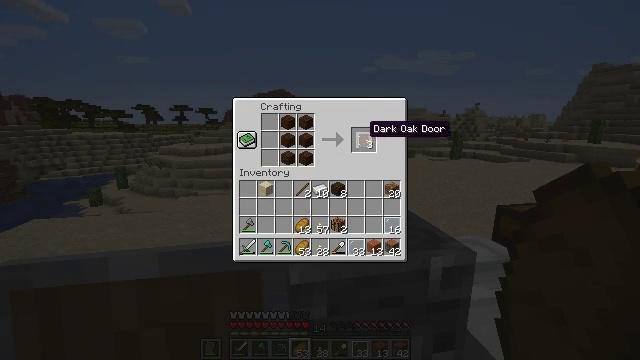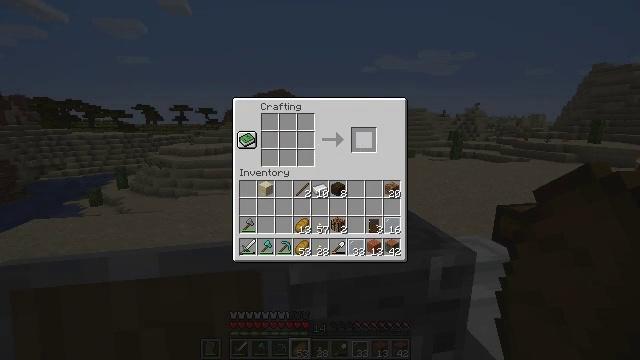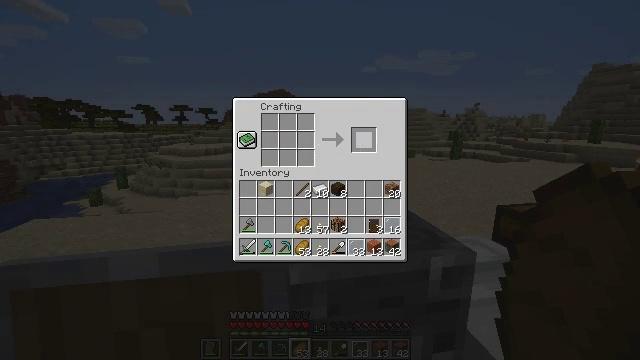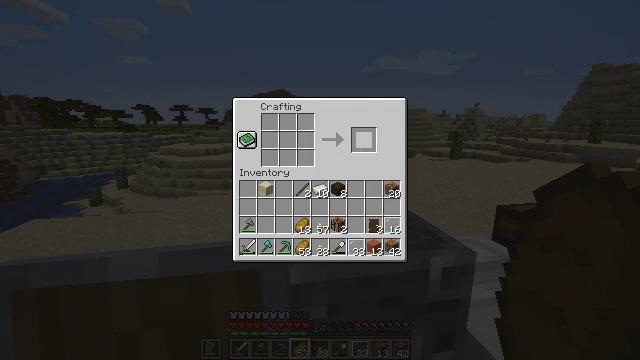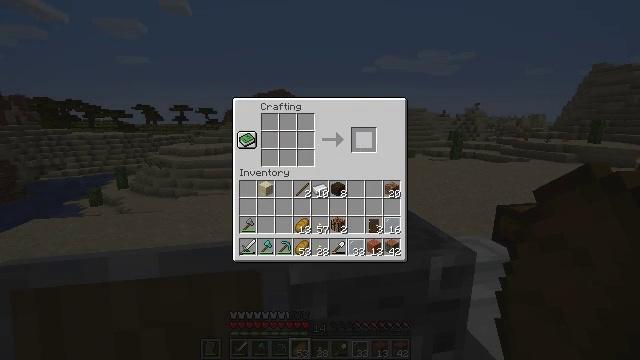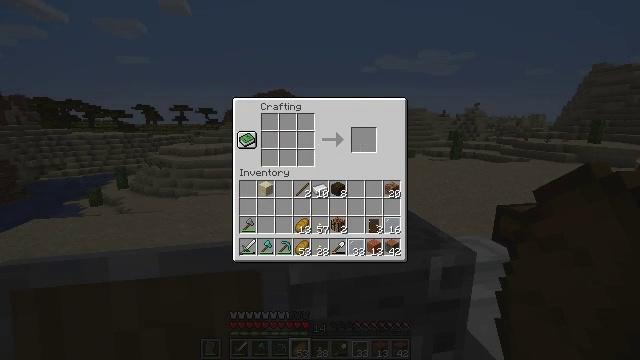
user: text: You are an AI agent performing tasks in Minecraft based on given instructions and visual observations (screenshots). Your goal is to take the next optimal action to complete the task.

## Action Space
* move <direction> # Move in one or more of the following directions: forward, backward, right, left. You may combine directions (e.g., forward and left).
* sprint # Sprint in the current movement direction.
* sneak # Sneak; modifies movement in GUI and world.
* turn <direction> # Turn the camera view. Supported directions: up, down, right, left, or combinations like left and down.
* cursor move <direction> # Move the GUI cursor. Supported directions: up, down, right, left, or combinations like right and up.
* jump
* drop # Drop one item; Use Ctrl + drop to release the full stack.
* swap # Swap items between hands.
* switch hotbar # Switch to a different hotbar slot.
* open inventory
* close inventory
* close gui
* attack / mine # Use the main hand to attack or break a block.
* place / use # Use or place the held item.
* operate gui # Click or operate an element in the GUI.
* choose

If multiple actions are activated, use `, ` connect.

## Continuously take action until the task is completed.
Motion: motion action
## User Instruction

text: Craft a dark oak door.
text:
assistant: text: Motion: sneak, operate gui
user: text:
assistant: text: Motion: sneak, operate gui
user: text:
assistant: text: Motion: sneak, operate gui
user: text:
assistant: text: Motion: sneak
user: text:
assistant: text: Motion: sneak, cursor move down
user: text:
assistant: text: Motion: sneak